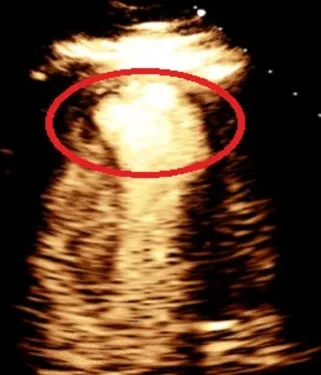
A. Aneurysmal dilation of the LV apex post-procedure (red oval).
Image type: radiology (ultrasound)